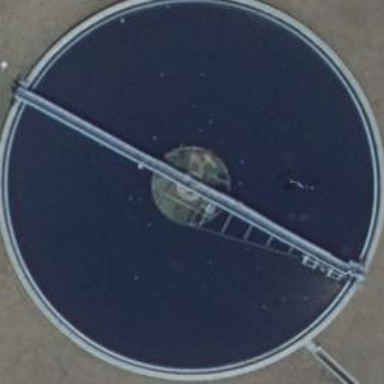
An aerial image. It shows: Body of wastewater.